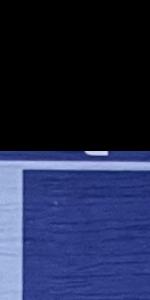
Label: Empty